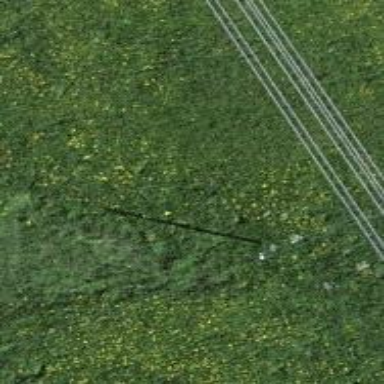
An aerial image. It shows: Minor power line.